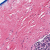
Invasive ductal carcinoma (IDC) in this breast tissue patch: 0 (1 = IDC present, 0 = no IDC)